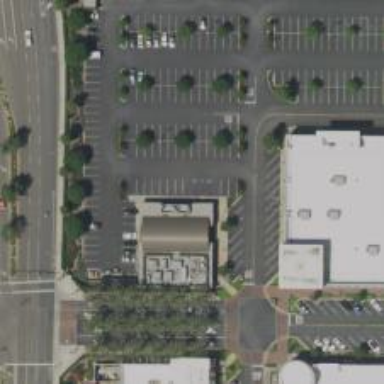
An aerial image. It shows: Parking space.